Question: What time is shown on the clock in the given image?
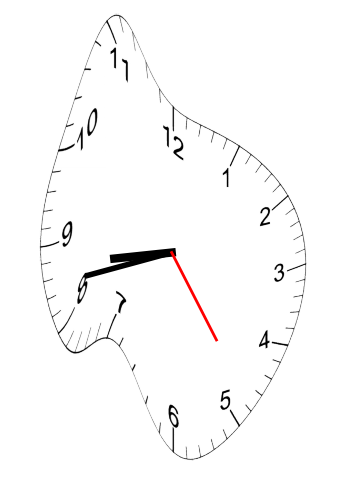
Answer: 08:42:24